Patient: sex M, age 52
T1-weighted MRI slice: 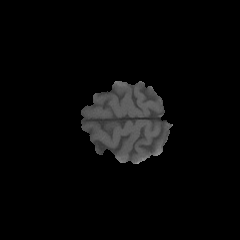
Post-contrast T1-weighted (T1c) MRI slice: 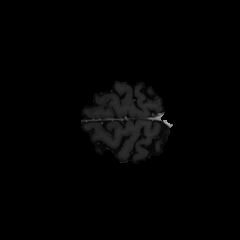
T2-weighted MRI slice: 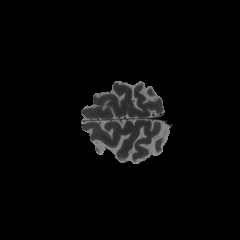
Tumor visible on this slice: no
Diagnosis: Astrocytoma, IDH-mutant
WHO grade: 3